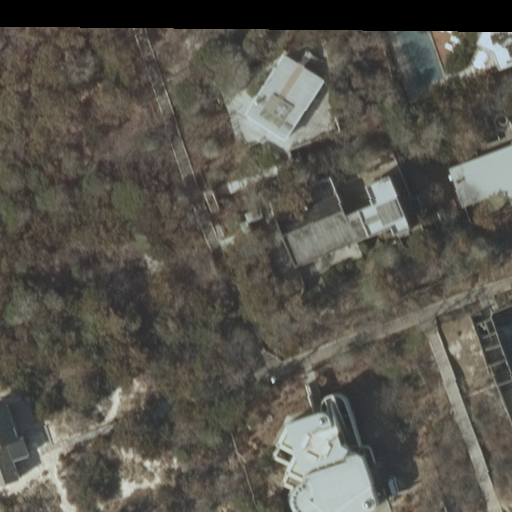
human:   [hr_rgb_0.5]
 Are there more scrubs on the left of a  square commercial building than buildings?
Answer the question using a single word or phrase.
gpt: no

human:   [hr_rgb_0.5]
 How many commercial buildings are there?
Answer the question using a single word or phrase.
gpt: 0

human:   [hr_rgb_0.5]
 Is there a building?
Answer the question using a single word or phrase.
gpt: yes

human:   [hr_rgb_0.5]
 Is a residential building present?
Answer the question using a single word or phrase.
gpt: yes

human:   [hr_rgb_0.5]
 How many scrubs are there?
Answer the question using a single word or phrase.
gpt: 1

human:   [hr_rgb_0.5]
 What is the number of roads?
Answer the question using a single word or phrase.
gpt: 3

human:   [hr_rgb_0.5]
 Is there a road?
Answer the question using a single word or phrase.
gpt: yes

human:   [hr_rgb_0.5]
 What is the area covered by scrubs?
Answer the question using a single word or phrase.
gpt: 10576m2

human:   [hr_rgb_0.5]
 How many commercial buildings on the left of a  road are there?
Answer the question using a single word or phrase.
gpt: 0

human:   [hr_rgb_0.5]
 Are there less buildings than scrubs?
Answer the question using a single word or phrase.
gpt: no

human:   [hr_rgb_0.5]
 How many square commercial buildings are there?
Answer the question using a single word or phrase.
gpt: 0

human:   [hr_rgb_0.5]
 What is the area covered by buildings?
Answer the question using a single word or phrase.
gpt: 1474m2

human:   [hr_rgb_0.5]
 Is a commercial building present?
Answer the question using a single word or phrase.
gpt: no

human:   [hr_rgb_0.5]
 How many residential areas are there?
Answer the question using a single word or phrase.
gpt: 1

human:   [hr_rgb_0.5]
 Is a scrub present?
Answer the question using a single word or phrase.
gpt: yes

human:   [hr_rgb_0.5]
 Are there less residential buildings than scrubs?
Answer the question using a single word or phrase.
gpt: no

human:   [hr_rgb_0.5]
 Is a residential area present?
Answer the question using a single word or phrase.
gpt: yes

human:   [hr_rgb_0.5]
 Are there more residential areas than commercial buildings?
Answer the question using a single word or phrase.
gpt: yes

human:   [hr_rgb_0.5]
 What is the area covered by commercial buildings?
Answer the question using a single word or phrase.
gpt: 0m2

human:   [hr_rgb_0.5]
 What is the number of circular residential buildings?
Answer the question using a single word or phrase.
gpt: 0

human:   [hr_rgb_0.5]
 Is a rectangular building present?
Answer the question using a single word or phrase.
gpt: yes

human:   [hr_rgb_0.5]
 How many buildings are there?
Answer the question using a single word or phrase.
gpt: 6

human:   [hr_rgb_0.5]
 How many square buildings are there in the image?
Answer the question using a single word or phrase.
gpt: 0

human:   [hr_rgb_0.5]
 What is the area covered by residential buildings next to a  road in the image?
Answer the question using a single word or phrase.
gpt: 1474m2

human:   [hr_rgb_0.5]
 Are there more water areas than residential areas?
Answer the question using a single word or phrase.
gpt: no

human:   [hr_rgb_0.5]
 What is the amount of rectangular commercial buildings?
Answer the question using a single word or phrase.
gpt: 0

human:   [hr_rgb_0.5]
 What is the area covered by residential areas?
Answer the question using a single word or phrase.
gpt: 10363m2

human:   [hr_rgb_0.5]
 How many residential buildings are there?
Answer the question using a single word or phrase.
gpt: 6

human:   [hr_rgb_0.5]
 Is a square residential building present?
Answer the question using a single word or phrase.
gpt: no

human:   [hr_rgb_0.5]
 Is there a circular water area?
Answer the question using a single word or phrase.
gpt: no

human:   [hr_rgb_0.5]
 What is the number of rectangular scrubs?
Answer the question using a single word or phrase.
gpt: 1

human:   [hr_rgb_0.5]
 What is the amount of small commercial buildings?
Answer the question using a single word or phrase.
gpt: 0

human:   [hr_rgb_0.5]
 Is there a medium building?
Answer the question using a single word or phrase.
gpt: yes

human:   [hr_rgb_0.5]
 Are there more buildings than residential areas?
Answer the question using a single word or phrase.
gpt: yes

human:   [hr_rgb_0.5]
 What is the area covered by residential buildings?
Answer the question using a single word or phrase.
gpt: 1474m2

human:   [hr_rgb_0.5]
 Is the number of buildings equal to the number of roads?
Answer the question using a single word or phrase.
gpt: no

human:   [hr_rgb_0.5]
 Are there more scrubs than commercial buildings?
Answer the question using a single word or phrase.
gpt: yes

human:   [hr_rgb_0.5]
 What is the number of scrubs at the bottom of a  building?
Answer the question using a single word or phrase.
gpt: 0

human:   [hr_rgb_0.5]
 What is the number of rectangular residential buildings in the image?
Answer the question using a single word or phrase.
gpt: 5

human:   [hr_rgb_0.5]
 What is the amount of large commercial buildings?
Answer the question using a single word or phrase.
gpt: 0

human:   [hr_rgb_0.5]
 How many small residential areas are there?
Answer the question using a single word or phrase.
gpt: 0

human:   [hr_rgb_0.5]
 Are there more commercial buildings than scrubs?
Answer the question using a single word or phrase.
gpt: no

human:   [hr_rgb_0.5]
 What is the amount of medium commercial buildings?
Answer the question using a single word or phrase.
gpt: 0

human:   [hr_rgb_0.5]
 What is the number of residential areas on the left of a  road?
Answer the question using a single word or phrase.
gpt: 0

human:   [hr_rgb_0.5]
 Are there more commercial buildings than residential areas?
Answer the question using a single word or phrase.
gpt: no

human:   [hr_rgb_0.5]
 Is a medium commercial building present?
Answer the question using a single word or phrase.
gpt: no

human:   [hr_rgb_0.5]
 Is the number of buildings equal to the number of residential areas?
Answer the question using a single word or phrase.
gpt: no

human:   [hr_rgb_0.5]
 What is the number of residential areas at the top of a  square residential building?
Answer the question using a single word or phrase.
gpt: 0

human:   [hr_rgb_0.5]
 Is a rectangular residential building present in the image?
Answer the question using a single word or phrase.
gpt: yes

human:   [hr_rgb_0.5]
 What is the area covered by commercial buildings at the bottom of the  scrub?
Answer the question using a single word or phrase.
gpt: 0m2

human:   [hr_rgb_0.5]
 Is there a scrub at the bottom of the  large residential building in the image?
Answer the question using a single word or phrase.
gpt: no

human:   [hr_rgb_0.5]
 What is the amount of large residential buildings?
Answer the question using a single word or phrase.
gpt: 1

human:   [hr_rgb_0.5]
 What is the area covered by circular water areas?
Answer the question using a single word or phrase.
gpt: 0m2

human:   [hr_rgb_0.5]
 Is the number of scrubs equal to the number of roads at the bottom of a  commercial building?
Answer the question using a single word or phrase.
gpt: no

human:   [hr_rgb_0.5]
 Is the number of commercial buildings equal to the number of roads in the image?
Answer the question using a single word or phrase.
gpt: no

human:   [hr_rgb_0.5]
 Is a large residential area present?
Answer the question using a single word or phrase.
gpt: yes

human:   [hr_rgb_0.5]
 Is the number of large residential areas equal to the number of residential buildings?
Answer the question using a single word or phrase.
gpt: no

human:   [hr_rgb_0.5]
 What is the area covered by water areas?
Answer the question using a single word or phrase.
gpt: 0m2

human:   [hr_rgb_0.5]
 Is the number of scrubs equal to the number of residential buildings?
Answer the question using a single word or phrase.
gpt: no

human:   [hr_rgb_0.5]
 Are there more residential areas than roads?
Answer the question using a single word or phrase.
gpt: no

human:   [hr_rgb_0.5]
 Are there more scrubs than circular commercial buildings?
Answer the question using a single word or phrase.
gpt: yes

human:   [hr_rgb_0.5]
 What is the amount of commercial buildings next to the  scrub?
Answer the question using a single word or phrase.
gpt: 0

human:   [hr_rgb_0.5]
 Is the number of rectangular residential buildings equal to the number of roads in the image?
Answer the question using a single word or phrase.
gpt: no

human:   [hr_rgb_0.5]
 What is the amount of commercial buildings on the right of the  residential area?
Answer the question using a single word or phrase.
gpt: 0